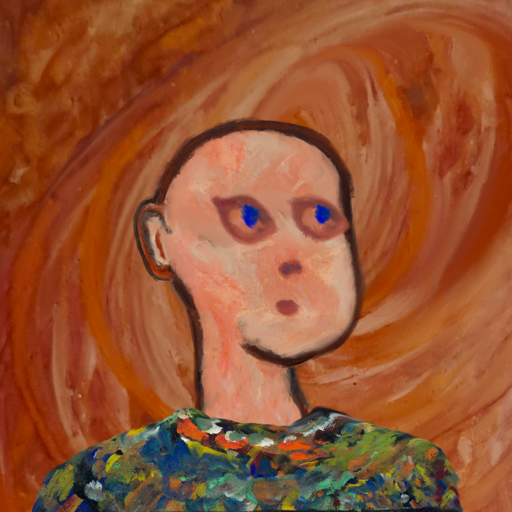
Background: Pious_Lady, Head And Neck Side: Roy_Bahadur, Face Side: Mother_And_Son_Mother, Bust: An_Impression, Hair Side: Blank, Head Accessory: Blank, Second Necklace: Blank, Necklace: Blank, Baby: Blank